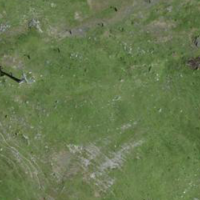
EUNIS habitat code: 26
Species observed at this site:
Phoenicurus ochruros